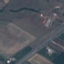
Land use / land cover class: Highway